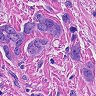
Metastatic tissue present: yes